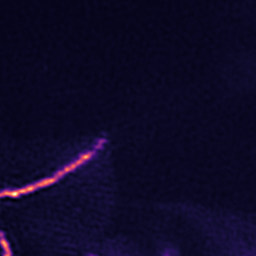
Label: Super-resolution ER image